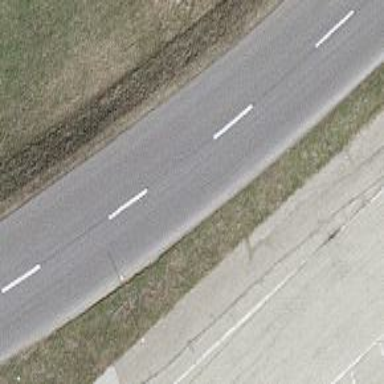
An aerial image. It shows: Tertiary road.